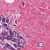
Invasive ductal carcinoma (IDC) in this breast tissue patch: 0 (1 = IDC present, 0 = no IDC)